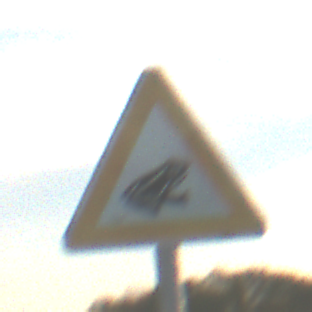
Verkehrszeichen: AmphibienwanderungLinks
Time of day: SunriseSunset
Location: Outdoor (Nature)
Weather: PartlyCloudy
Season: NotSpecified
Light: Natural